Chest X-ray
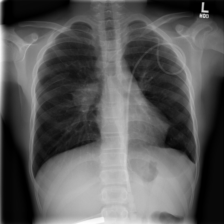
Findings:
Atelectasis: negative
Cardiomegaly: negative
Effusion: negative
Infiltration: negative
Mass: positive
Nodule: negative
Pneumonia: negative
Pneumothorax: negative
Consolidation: negative
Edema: negative
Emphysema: negative
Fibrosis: negative
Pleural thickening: negative
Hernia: negative